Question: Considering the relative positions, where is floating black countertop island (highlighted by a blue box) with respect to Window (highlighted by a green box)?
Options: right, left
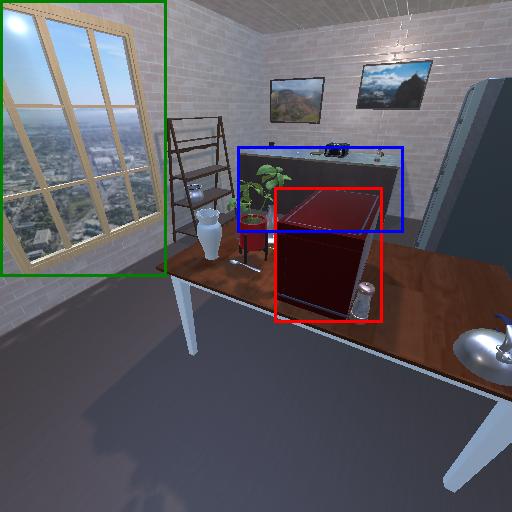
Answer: right